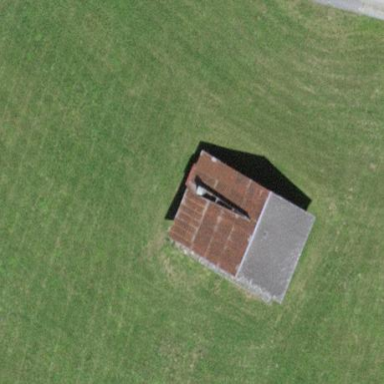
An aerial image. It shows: Rural barn.